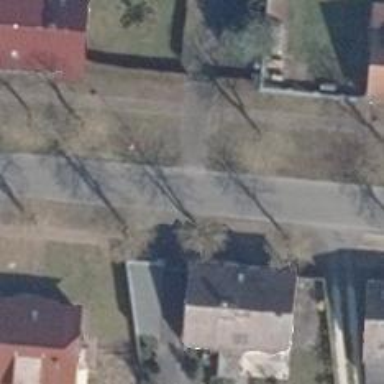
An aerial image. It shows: Driveway.